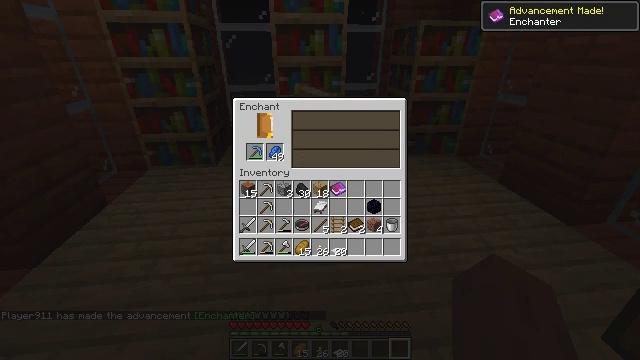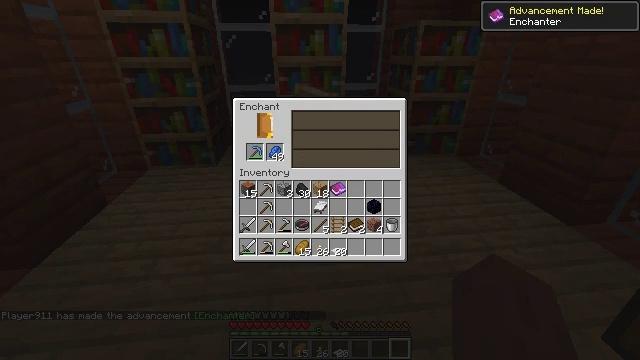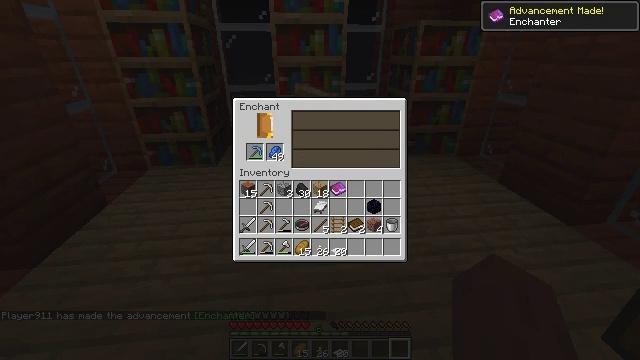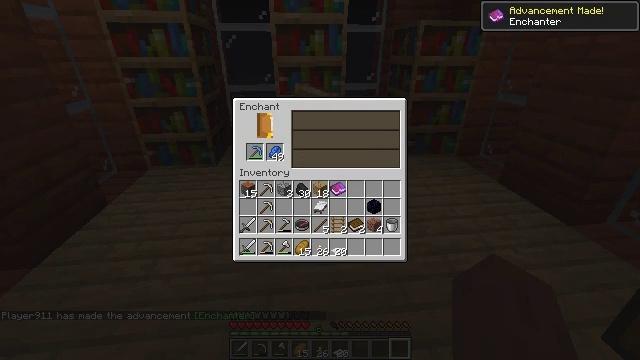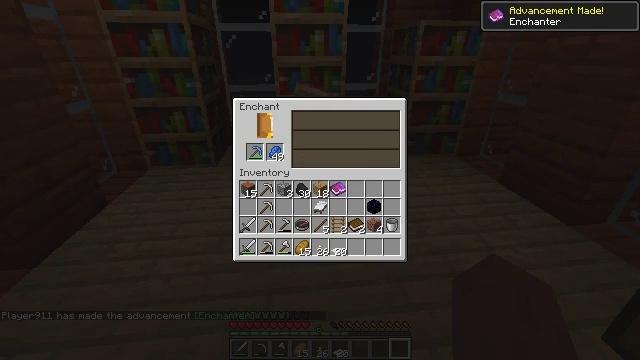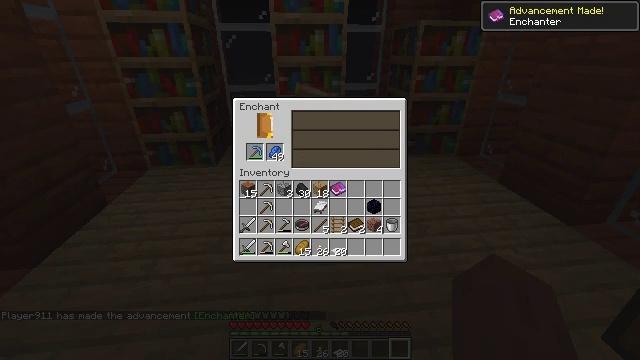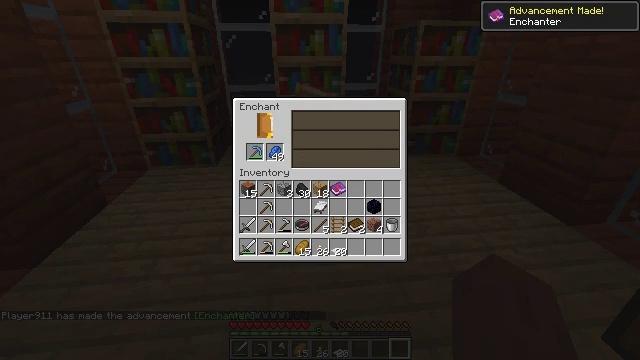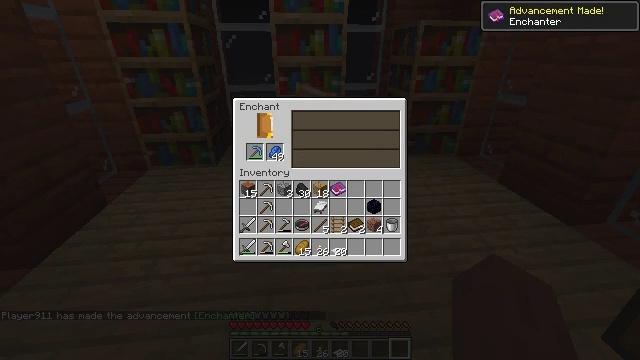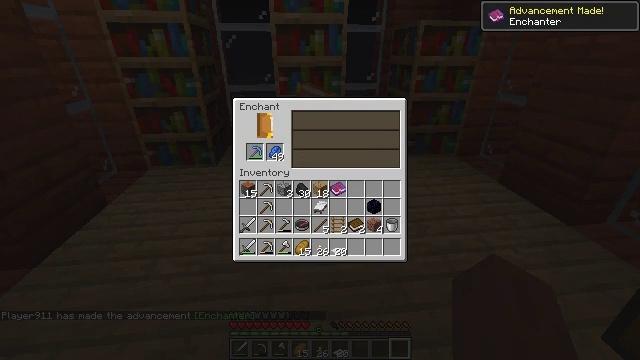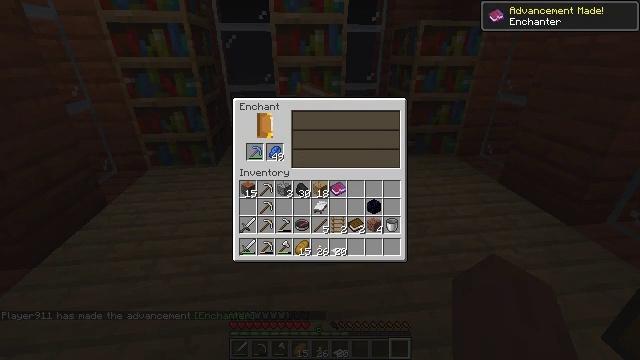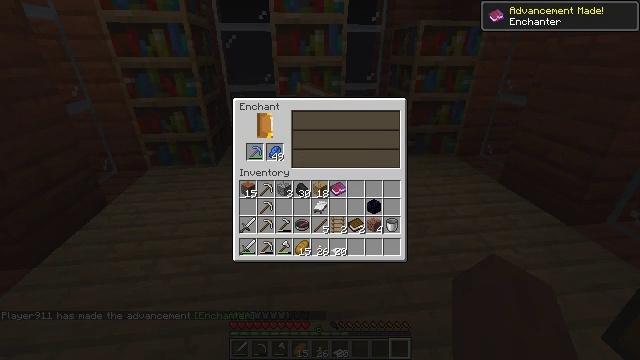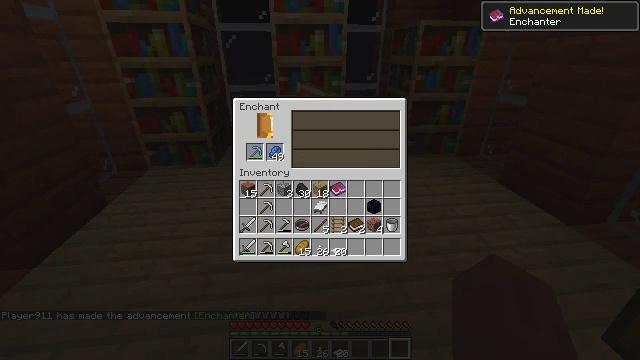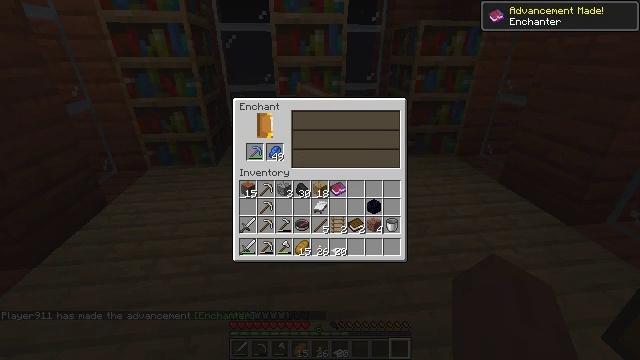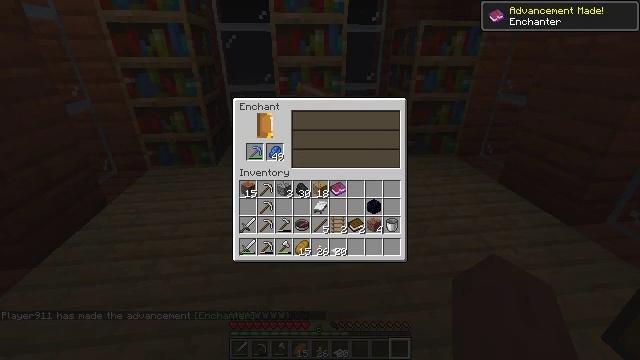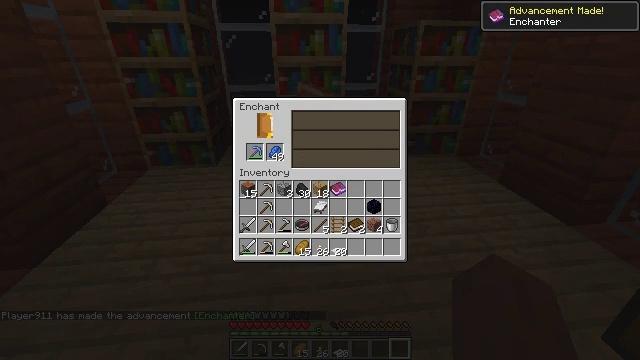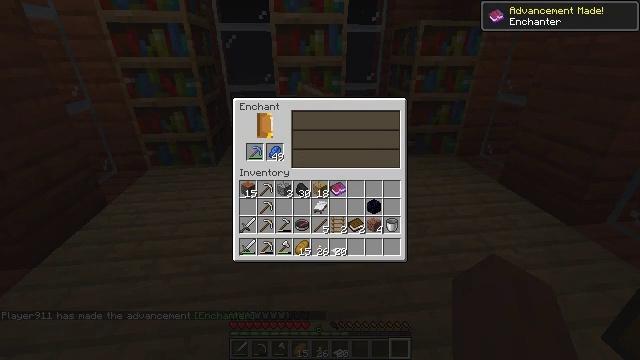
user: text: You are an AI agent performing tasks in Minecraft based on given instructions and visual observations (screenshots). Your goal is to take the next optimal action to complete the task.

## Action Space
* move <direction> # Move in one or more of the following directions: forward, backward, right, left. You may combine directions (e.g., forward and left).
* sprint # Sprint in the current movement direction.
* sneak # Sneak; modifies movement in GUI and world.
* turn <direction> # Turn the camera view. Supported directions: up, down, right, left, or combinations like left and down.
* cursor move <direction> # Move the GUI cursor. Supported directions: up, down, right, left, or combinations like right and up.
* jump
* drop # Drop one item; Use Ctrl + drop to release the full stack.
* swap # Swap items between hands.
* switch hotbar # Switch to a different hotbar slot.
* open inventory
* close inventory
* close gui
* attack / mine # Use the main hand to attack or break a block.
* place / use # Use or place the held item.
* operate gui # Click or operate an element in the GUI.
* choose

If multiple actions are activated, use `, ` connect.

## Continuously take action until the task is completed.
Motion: motion action
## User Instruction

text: Open the crafting table and craft a book.
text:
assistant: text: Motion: no_op
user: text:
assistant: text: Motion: no_op
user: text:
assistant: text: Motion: no_op
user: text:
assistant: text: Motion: no_op
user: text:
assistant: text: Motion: no_op
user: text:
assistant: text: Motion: no_op
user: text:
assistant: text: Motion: no_op
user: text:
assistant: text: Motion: no_op
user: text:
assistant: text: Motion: no_op
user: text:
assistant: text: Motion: no_op
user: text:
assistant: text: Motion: no_op
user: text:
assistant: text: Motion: no_op
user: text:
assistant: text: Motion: no_op
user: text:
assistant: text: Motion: no_op
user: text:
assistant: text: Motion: no_op
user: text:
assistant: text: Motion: no_op
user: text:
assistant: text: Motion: no_op
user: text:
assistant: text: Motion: turn left
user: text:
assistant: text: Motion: turn left and up
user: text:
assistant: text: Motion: turn up
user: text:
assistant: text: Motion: no_op
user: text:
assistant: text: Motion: no_op
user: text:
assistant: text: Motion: turn left and down
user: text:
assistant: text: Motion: turn left and down
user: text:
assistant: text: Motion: no_op
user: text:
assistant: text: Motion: turn right and up
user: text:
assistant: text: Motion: turn right
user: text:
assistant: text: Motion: turn right and down
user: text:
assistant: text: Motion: turn down
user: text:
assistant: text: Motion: no_op